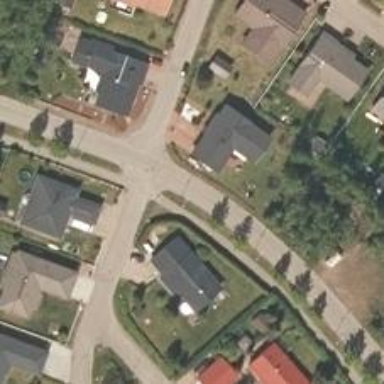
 featuring separate sidewalk and cycle track."